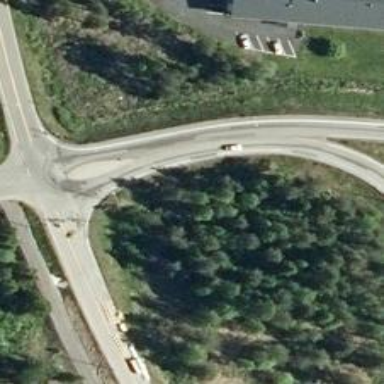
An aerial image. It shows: Asphalt trunk link road.